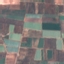
Land use / land cover: PermanentCrop